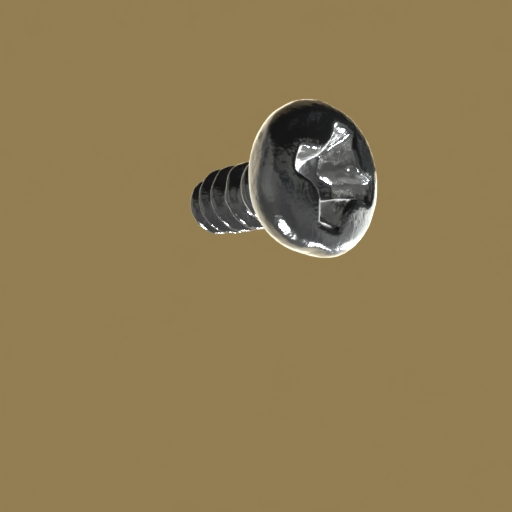
Label: screw